Field crop: maize
Growth stage: 1
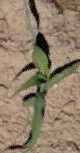
Species: maize